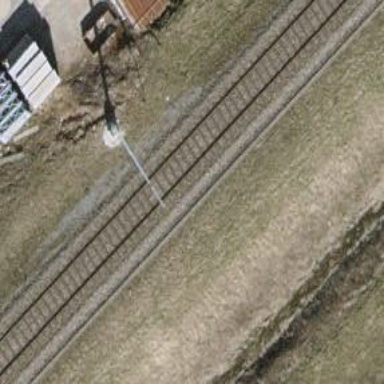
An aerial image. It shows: Catenary mast for power lines.